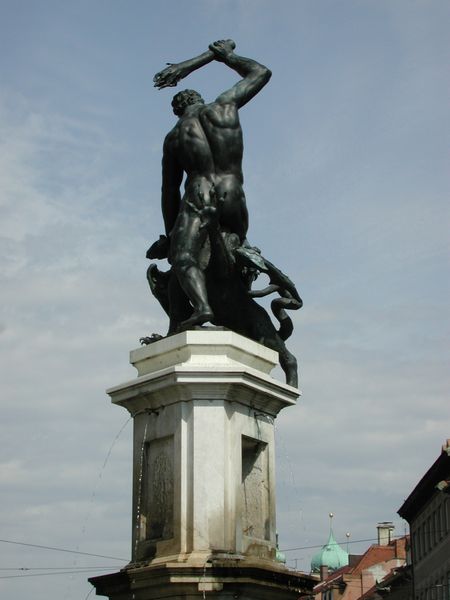
Titel: Herkulesbrunnen in Augsburg
Künstler: Adriaen de Vries
Standort: Augsburg (EU - D - B)
Schlagwörter: mann, nackt, rücken, arm, sockel, stein, ast, figur, brunnen, stock, statue, hintern, dächer, gewalt, kraft, metall, bronze, plastik, monumental, foto, muskulös, denkmal, knüppel, schlag, stark, keule, drachen, untier, leitungen, statur, schlagend, vries, statu, lherkules, akt augsburg